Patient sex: M
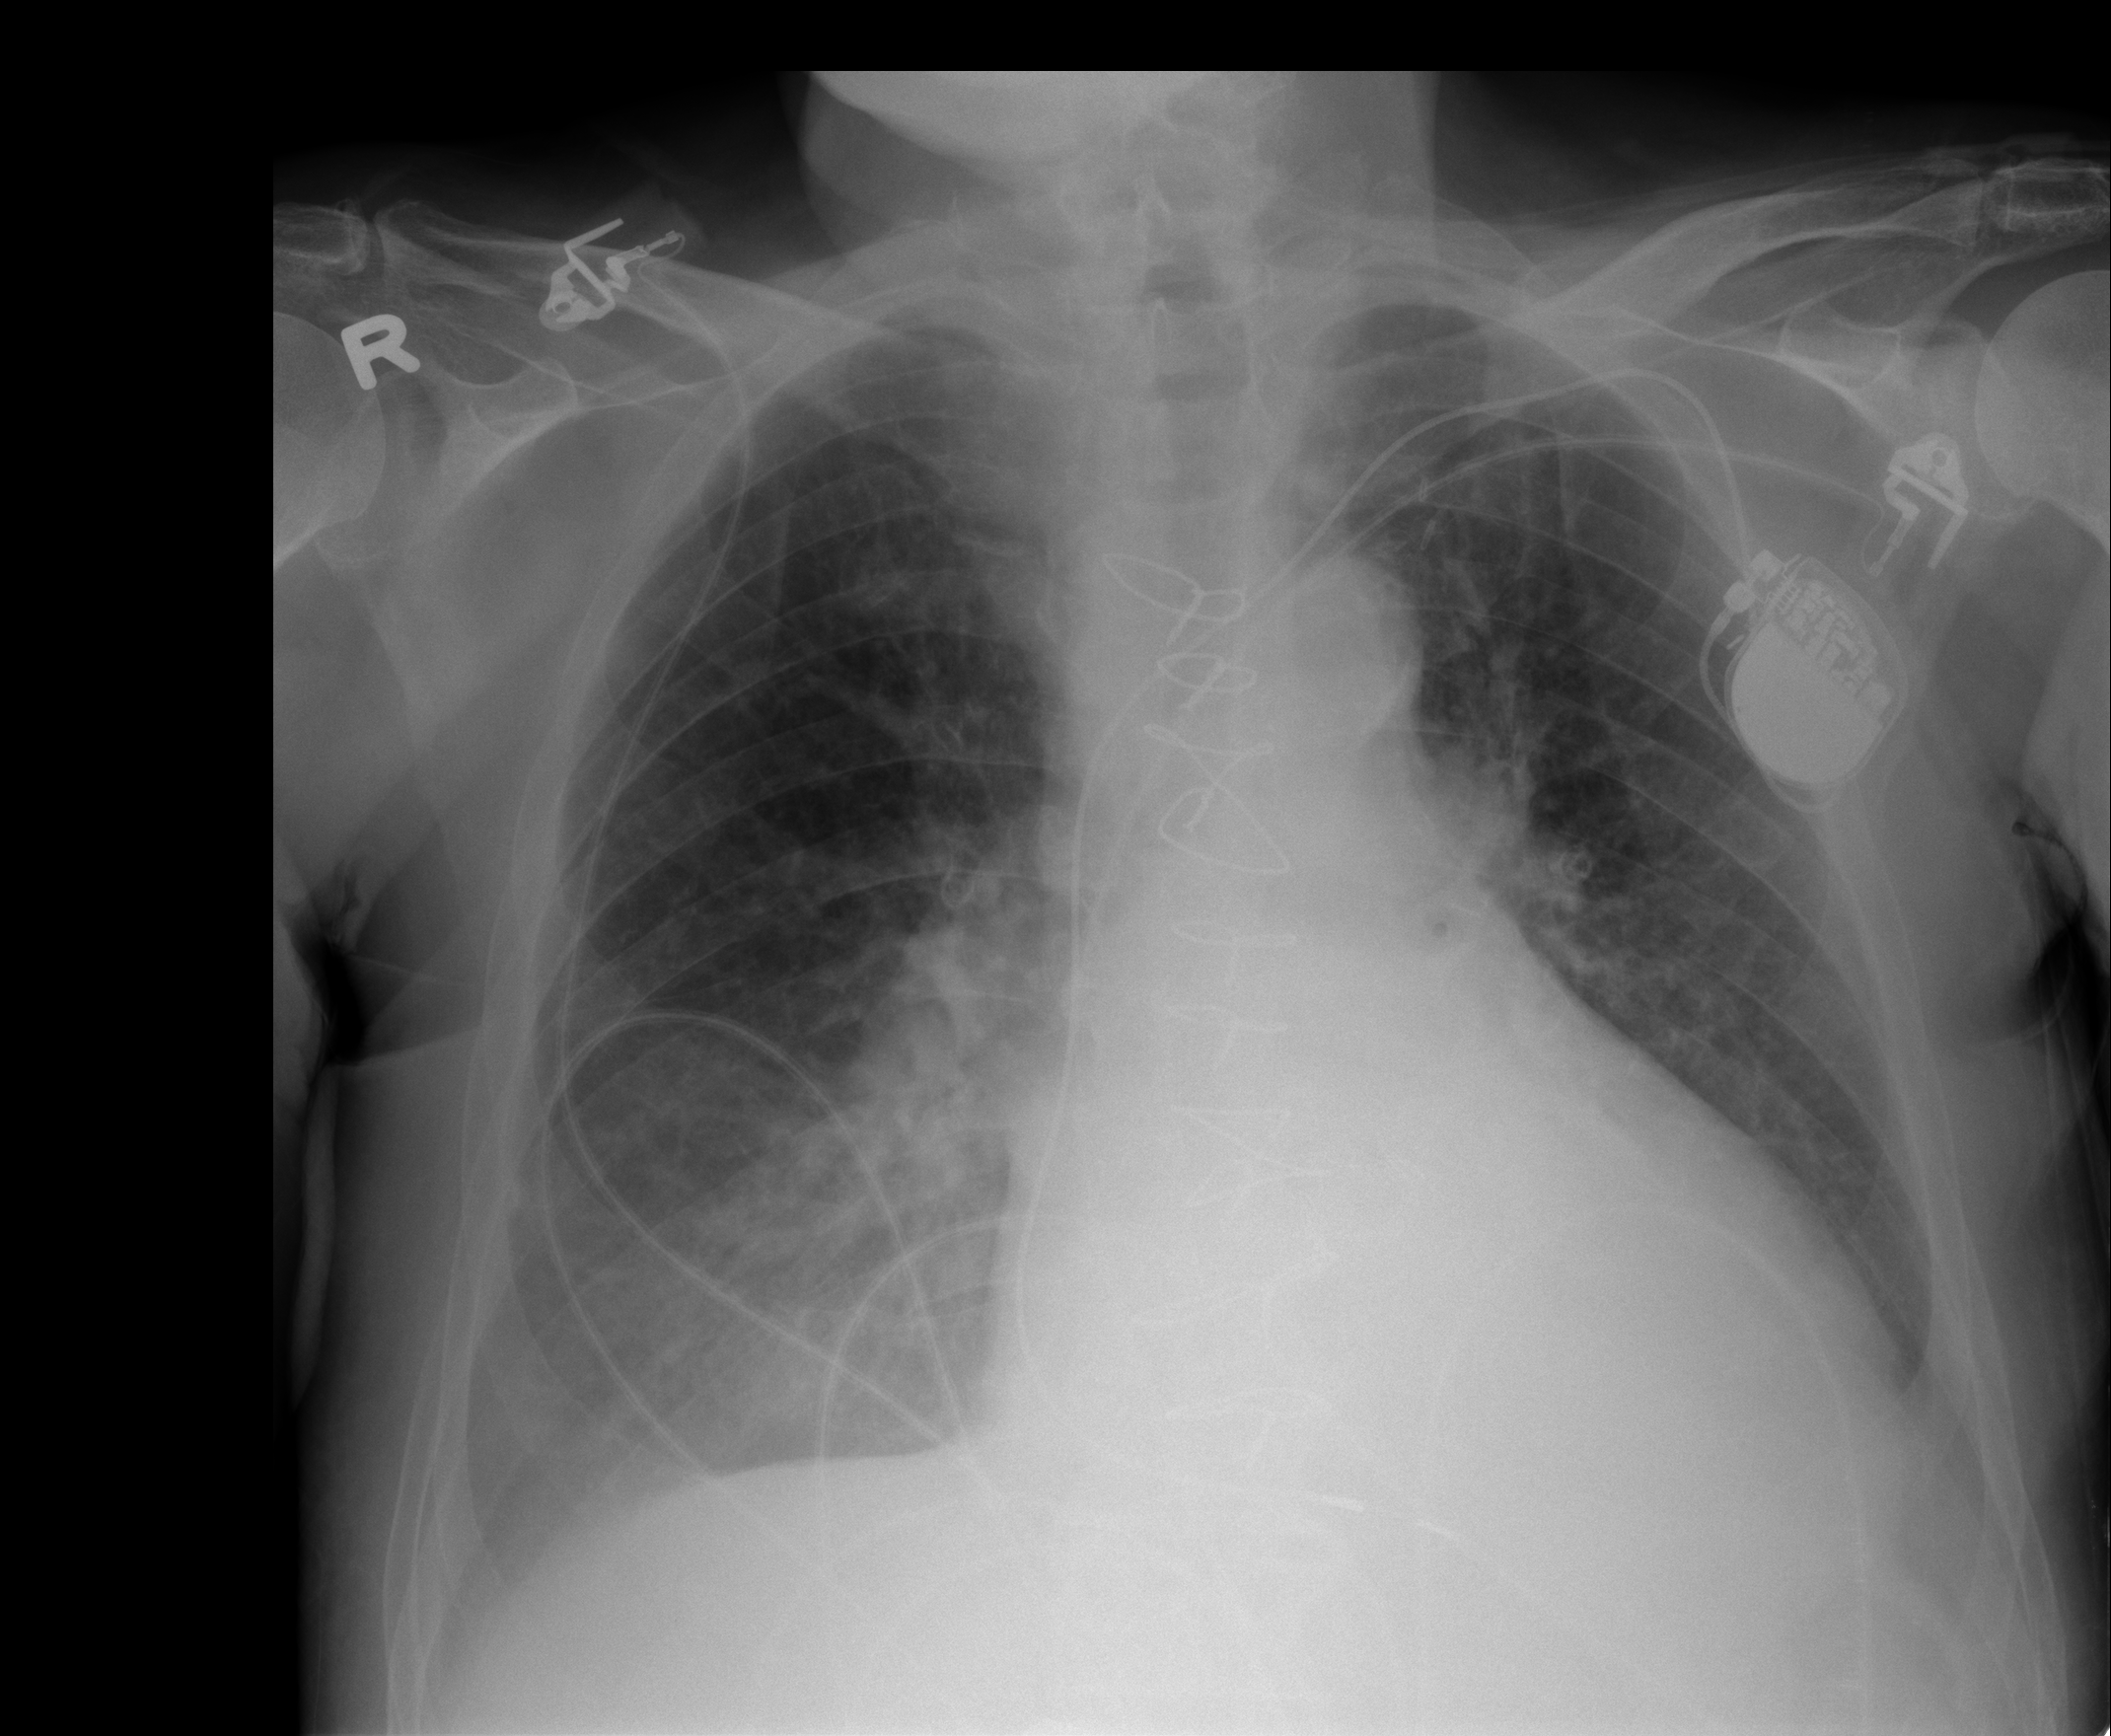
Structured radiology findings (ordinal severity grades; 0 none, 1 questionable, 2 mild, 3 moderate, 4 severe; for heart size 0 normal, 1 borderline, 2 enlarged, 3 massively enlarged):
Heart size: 2
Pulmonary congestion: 1
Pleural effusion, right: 2
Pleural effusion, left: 0
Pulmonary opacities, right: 0
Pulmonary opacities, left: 0
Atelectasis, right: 2
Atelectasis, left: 1